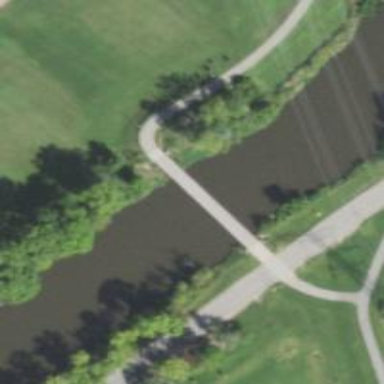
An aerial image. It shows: Bridge over cycleway with path for pedestrians.